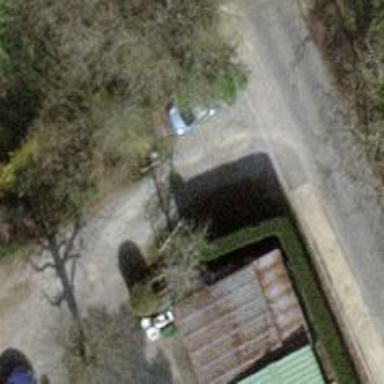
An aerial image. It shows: Gate.